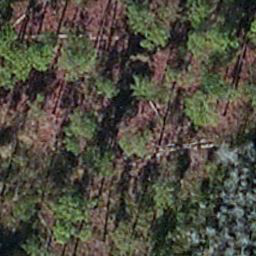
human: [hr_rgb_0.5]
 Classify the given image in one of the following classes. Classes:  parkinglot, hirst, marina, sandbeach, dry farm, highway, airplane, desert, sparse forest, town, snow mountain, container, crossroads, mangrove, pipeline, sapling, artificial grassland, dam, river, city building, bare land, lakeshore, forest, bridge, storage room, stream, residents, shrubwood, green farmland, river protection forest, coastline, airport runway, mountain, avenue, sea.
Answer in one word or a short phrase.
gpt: sapling